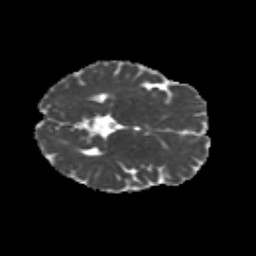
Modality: MD
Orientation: axial
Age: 25
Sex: female
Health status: healthy
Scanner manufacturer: siemens
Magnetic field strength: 3 T
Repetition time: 8.6 s
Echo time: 0.095 s